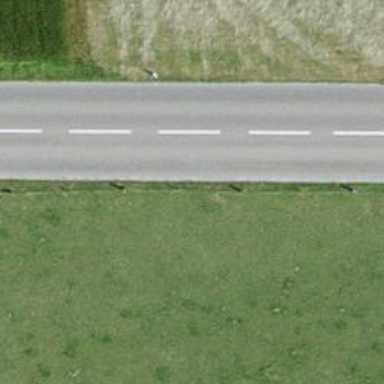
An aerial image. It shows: Secondary road.